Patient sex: F
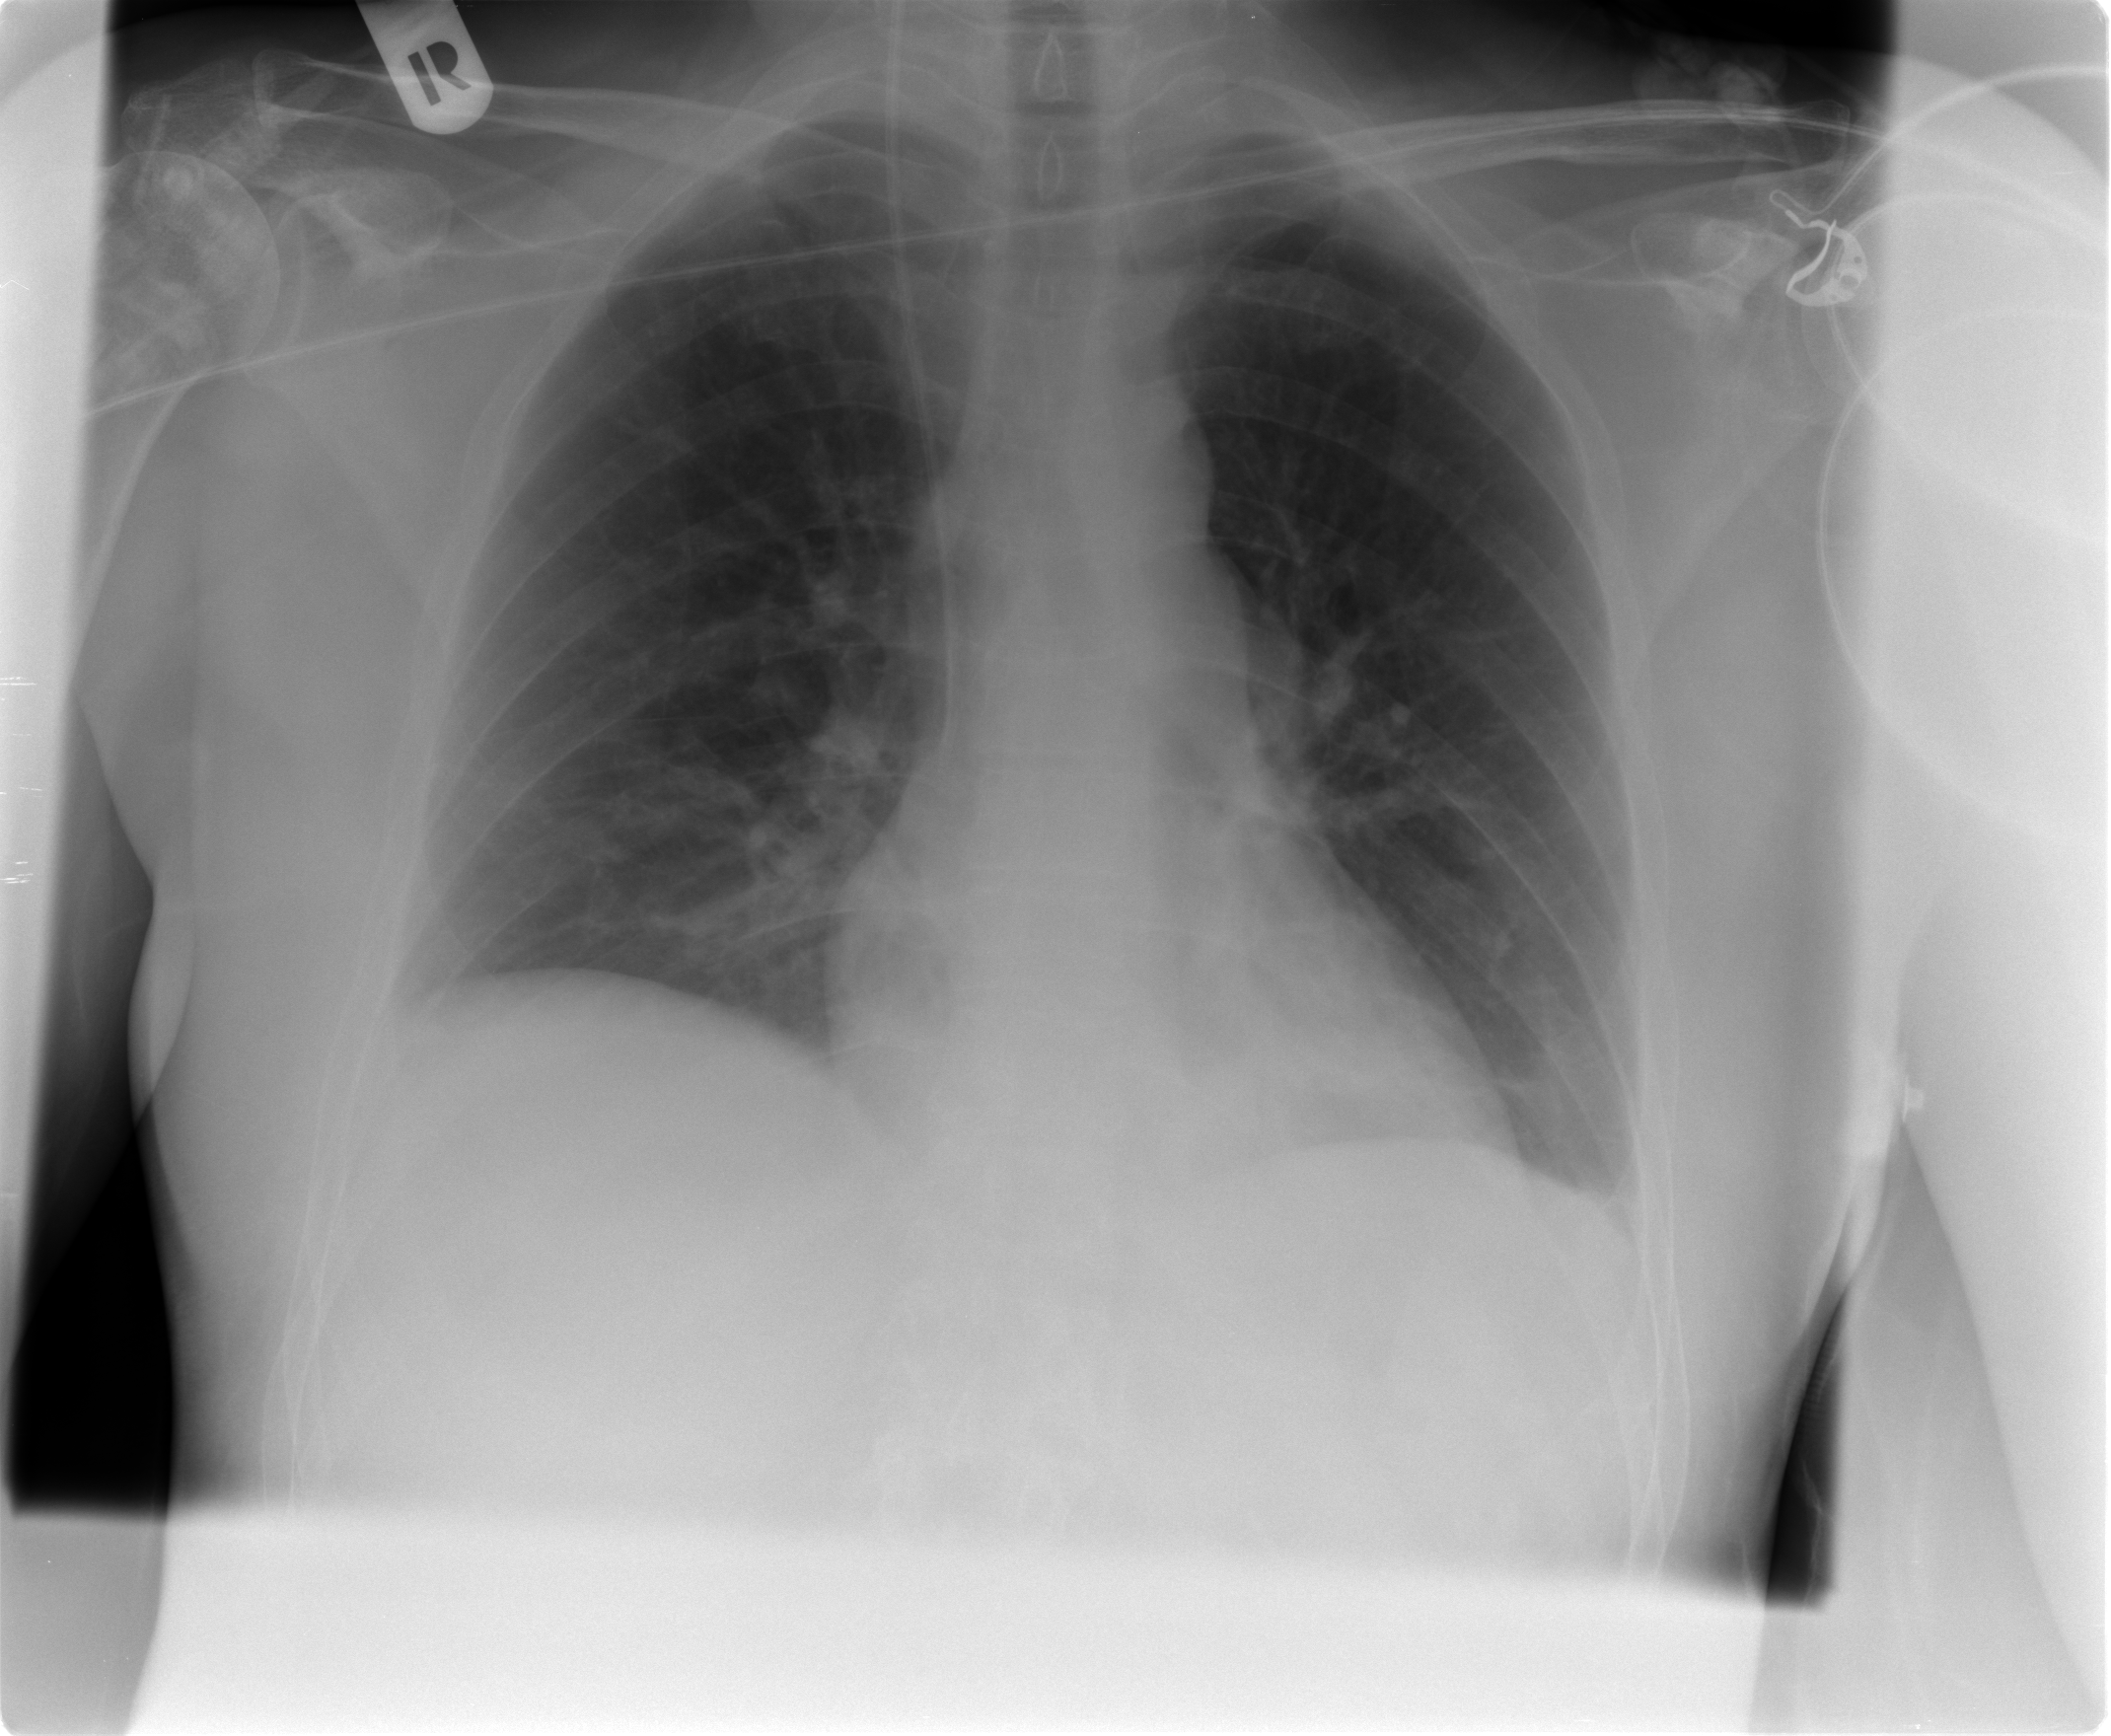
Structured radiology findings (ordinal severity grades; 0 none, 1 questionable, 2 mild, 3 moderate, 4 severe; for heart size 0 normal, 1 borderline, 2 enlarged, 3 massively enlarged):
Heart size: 0
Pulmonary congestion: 0
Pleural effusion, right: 0
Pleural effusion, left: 0
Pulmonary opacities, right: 0
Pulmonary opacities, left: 0
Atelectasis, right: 2
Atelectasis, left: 0